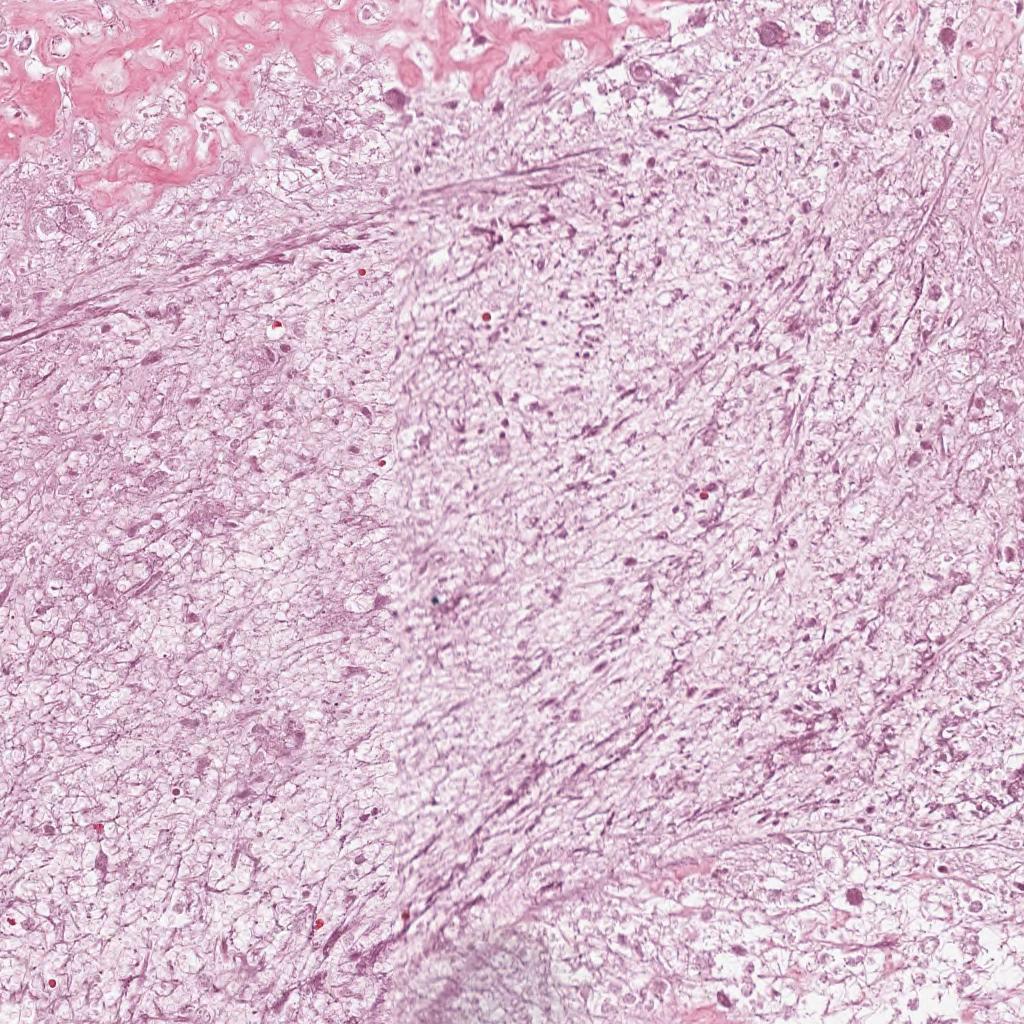
Label: Non-Viable-Tumor